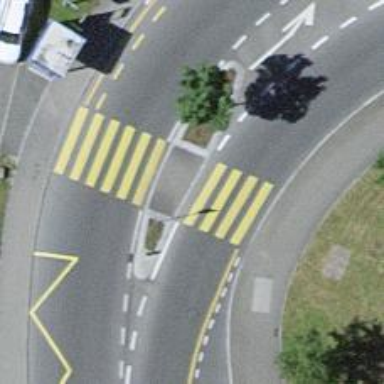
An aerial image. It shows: Kerb barrier.